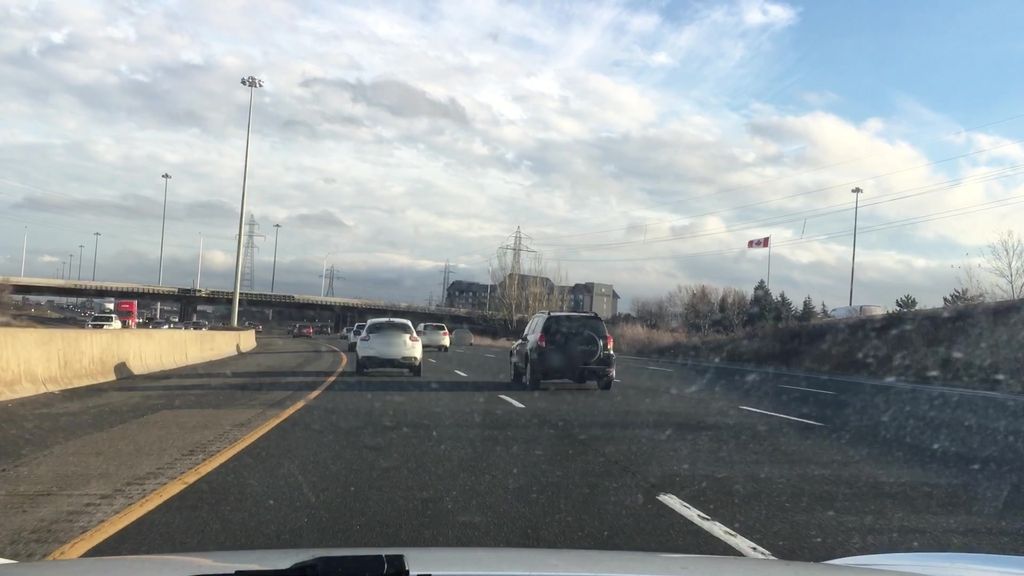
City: hamilton